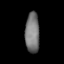
Tissue: lung
Cell type: Endothelial cells
Senescence score: 0.7915
Nuclear area (px): 569
Mean DAPI intensity: 117.054